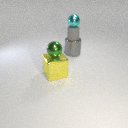
small gray rubber cylinder to the right of small green metal sphere